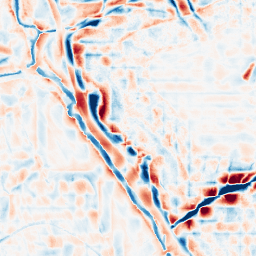
Category: wavelet
Decomposition family: wavelet_biorthogonal
Decomposition parameters: wavelet: bior2.4
level: 4
Upsampling method: quadratic
Upsampling parameters: scale: 4
Upsampling scale: 4